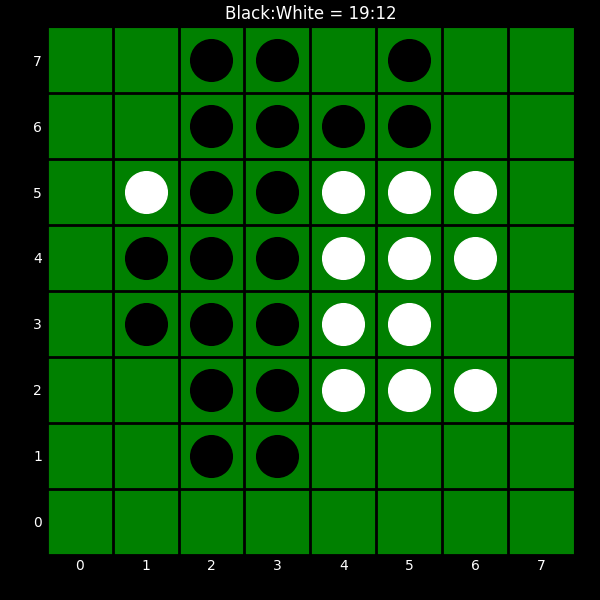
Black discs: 19
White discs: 12